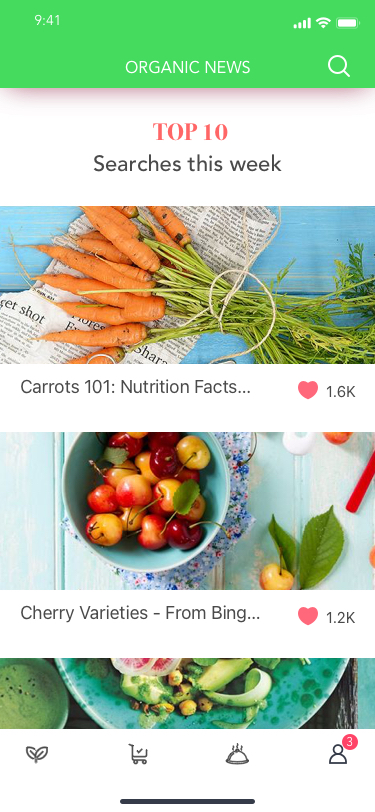
Text in this UI design:
Cherry Varieties - From Bing…
1.2K
Carrots 101: Nutrition Facts…
1.6K
TOP 10
Searches this week